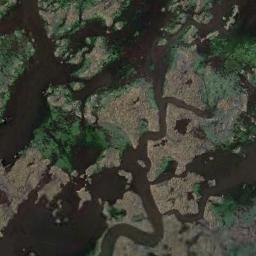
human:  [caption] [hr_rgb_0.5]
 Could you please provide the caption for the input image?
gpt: Numerous waters of different sizes and shapes are surrounded by wetlands .

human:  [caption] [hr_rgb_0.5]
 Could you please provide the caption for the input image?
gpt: There is a crescent-shaped lake in this wetland .

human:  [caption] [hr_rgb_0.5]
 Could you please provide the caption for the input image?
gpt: The wetland consists of bare land, Green plants, Dry plants and water .

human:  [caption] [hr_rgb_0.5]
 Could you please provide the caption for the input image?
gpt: There are a few brown bare lands in the river in a wetland with sparse green plants on the bare lands .

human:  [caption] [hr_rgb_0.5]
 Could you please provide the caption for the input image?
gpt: There are many water areas and some green areas on the wetland .